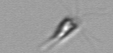
Label: Calciopappus